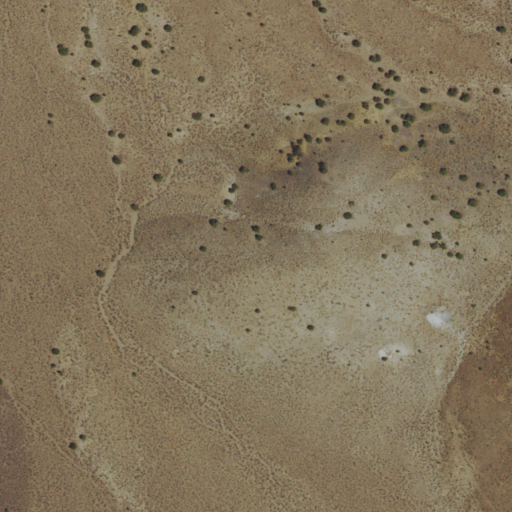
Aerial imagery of mountains in Nevada named Reveille Range containing only shrub